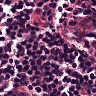
Metastatic tissue present: no